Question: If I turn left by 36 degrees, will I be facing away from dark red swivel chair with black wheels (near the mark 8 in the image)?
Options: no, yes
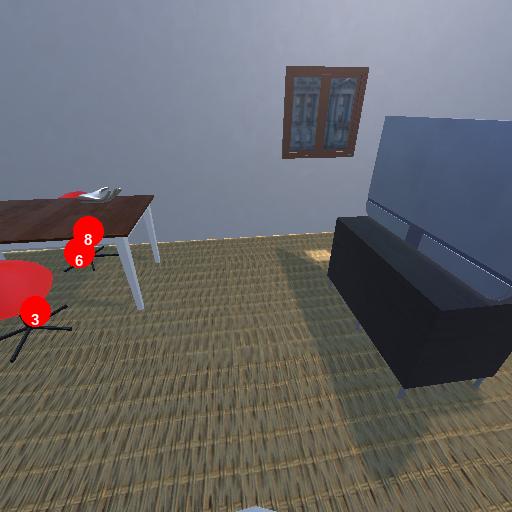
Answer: no